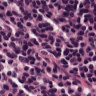
Metastatic tissue present: no